Question: I have an Android Activity that displays 'Google Maps' through 'MapView' control and extending 'MapActivity'. When I progrmatically rotate the 'MapView' using method 'mapView.setRotation(some Integer)' instead of actual image rotation whole control rotates as shown in snapshot below. What is the simplest way to rotate map as done by default app of Google Maps.
I am using latest Map and Android APIs

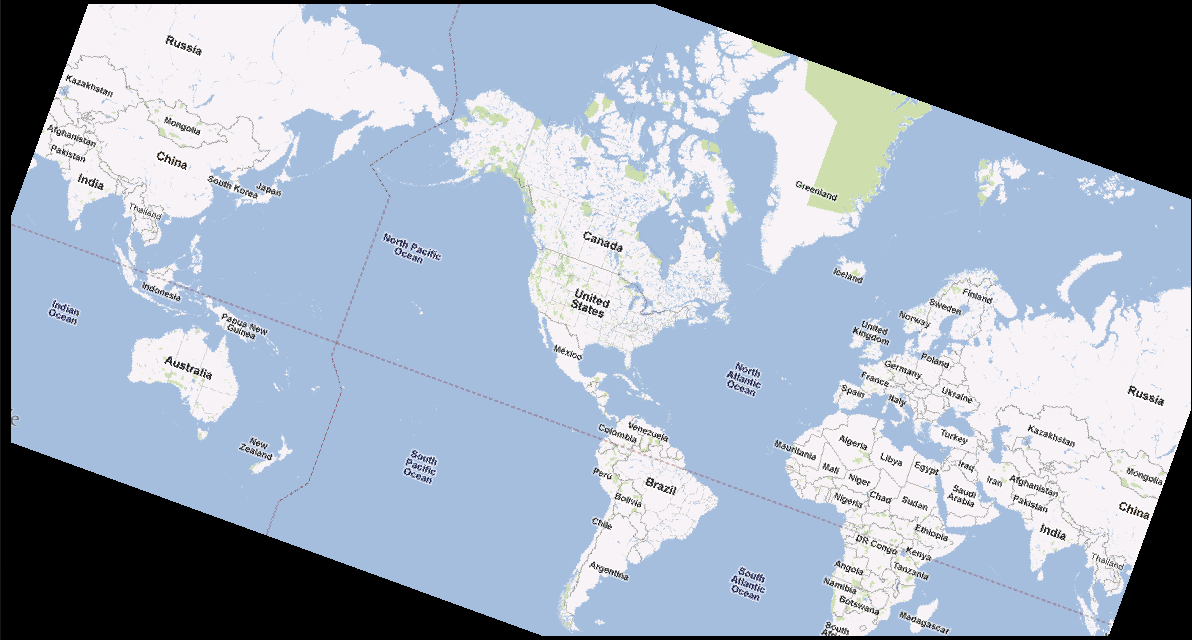
Answer: Check out MapsDemo examples in ANDROID_SDKdd-onsddon-google_apis-google_inc_-7\samples\MapsDemo. It has rotation map demo!